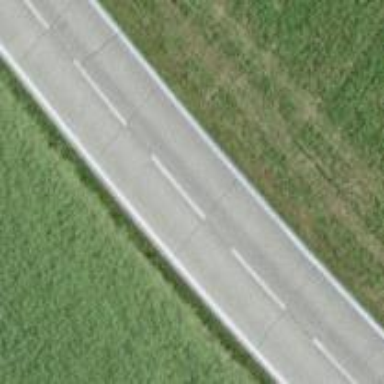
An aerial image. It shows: Unclassified road with asphalt surface.